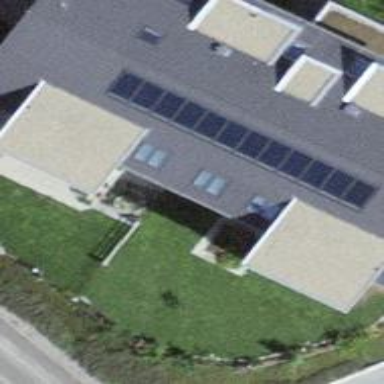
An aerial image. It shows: Solar photovoltaic panel generator.